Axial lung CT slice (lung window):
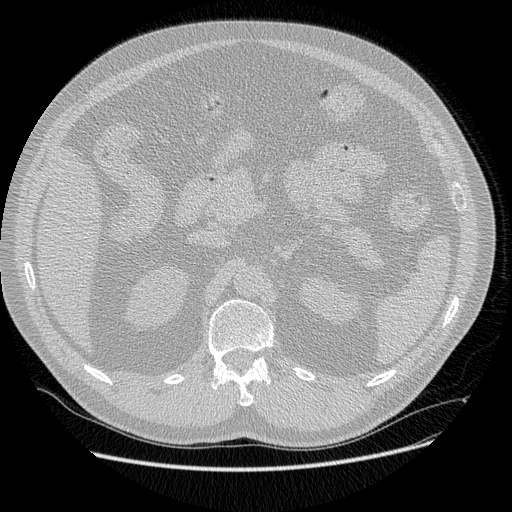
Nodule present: no